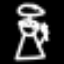
Label: angel